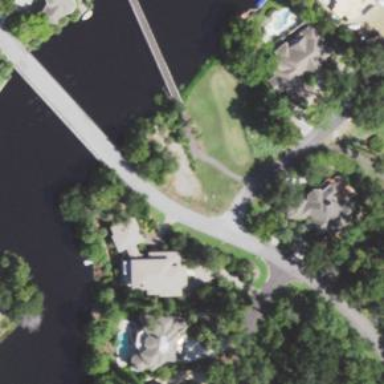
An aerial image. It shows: Path for both road and golf.